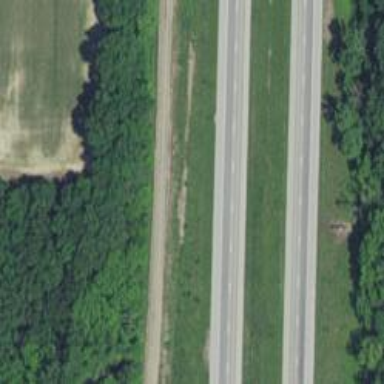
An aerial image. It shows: Motorway.